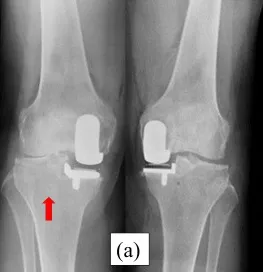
Immediately postoperative radiography and computed tomography (CT). . (a) Postoperative radiography shows no fracture line.
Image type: radiology (x_ray)